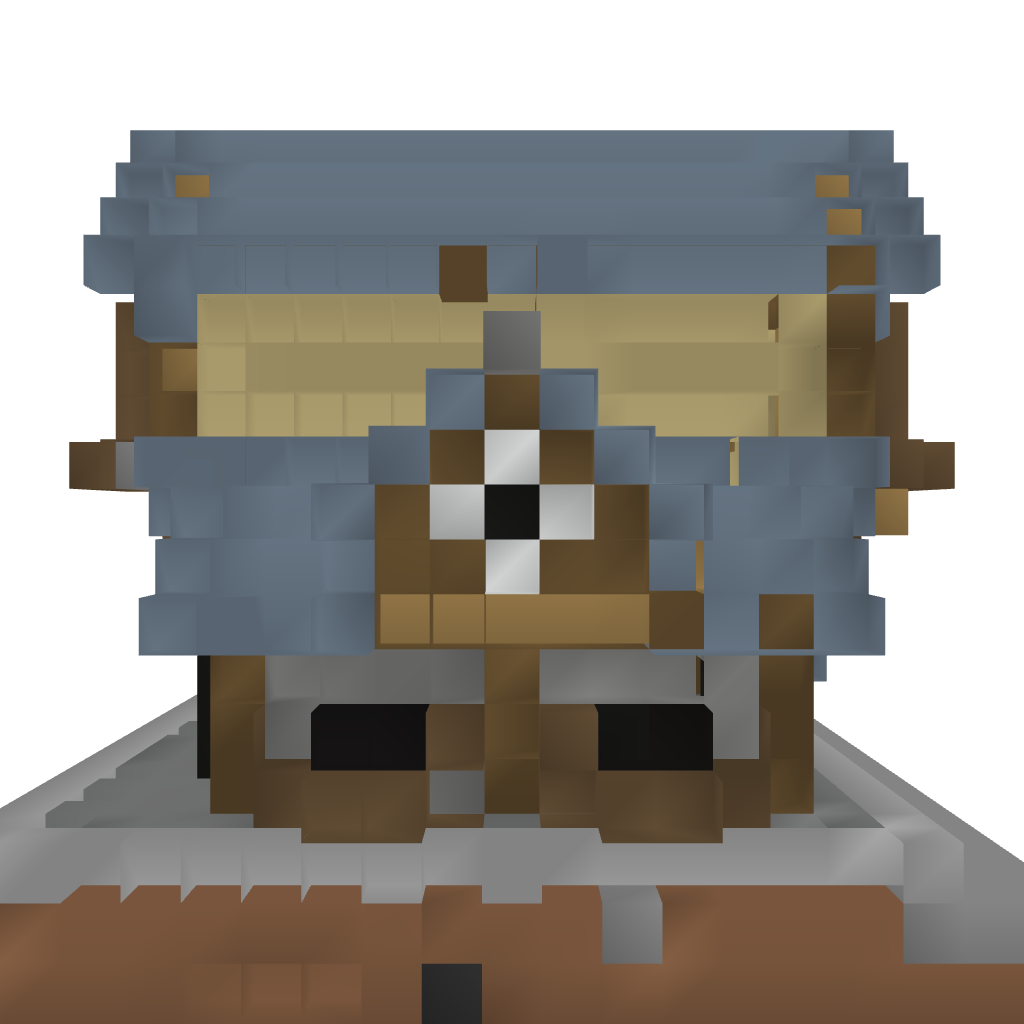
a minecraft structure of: Medieval Tavern Inn